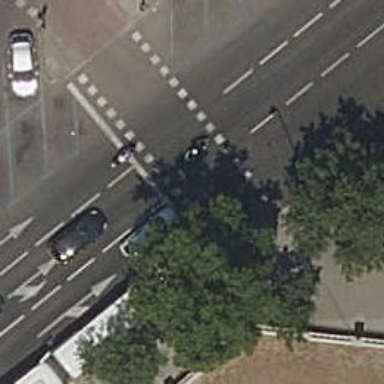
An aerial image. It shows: Traffic signals at road crossing.